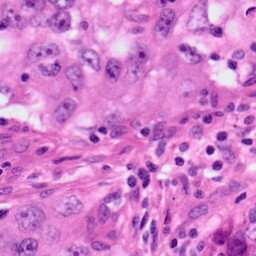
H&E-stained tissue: Lung